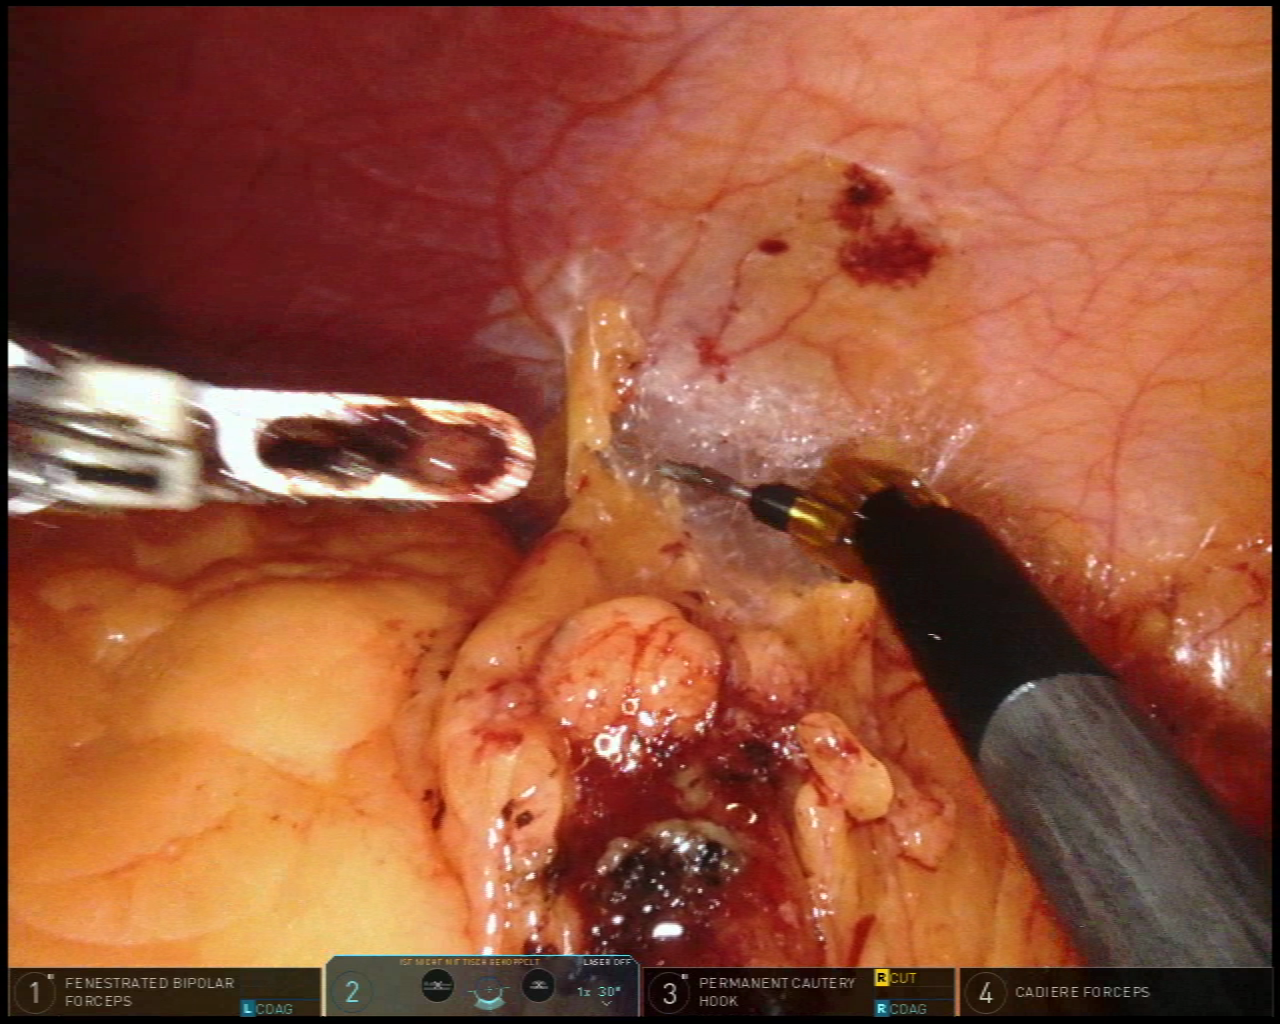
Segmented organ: abdominal_wall
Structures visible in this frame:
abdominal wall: yes
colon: no
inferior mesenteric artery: no
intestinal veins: no
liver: no
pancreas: no
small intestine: no
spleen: no
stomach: no
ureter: no
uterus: no
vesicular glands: no